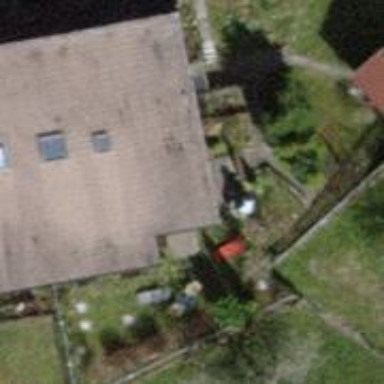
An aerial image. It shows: Terrace building.